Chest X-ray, PA view. Patient: 43 years old, sex F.
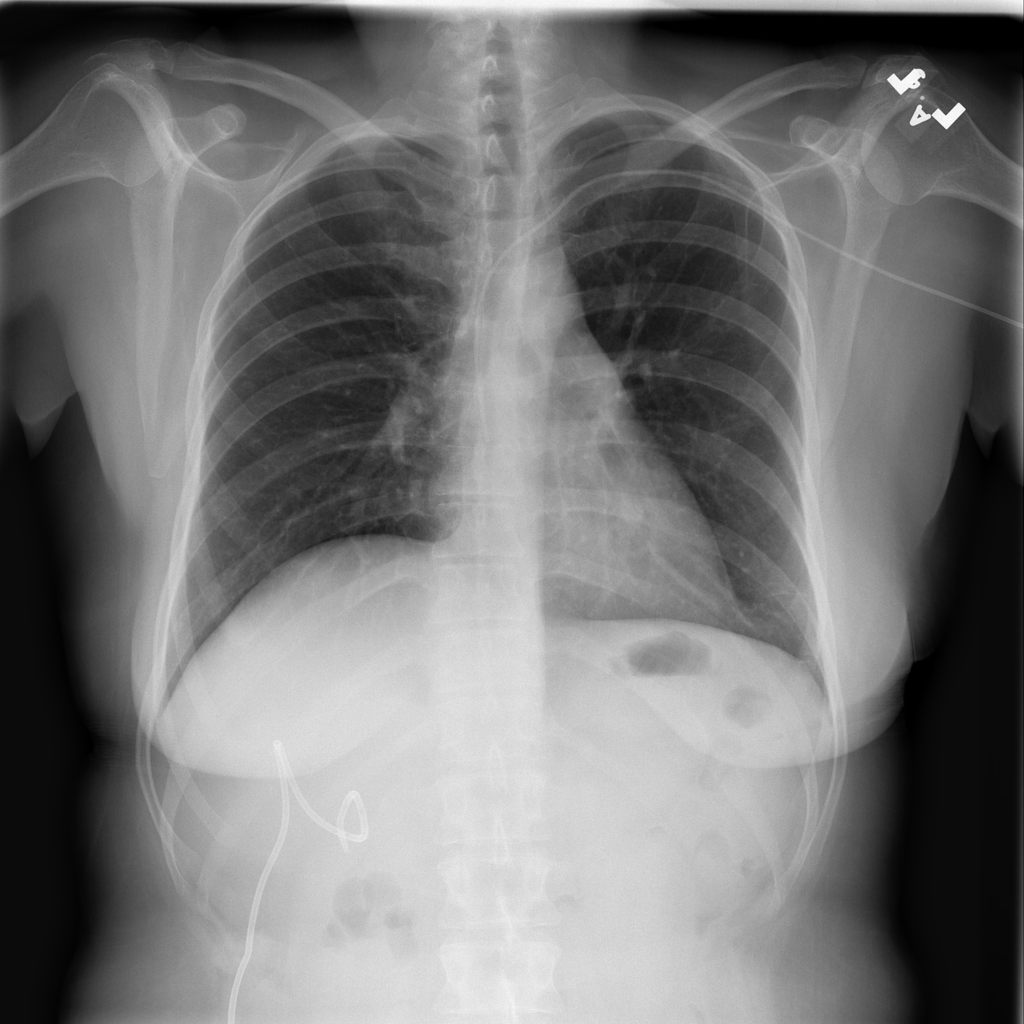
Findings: No Finding